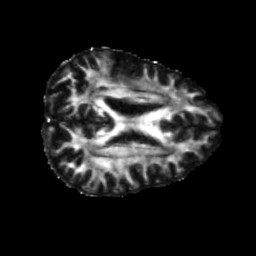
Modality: FA
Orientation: axial
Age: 58
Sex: male
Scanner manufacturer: siemens
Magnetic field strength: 3 T
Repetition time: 5.25 s
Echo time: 0.08 s